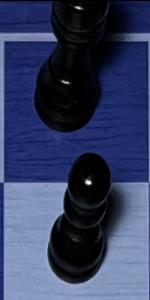
Label: Pawn_Black